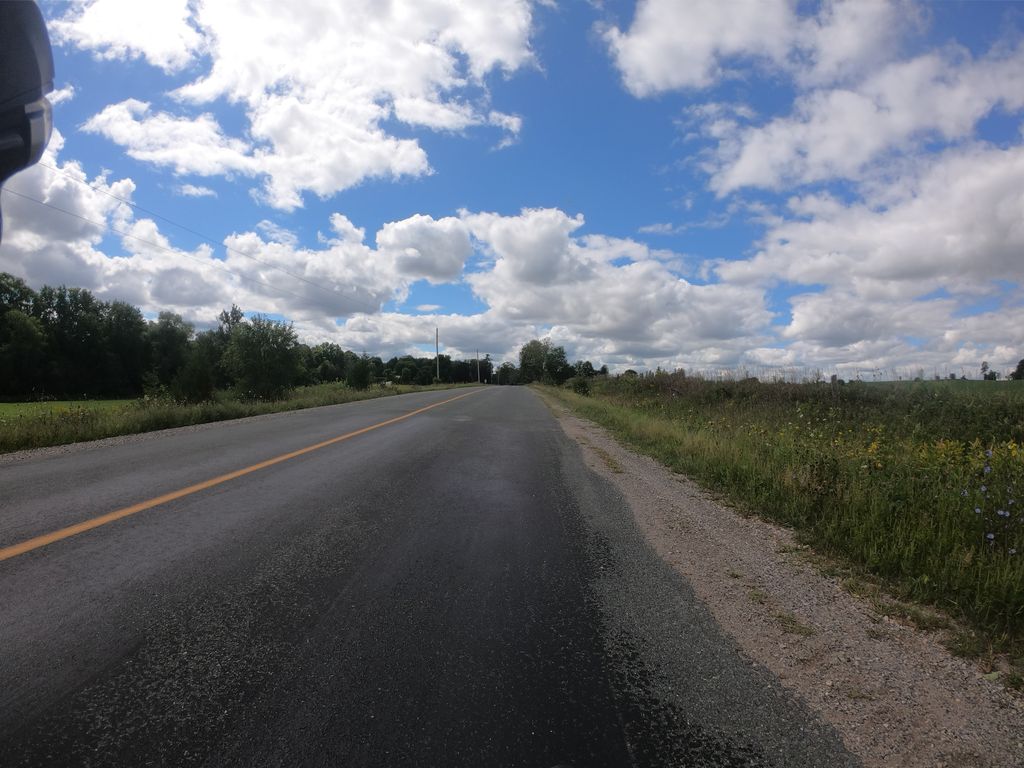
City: kitchener-waterloo